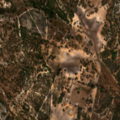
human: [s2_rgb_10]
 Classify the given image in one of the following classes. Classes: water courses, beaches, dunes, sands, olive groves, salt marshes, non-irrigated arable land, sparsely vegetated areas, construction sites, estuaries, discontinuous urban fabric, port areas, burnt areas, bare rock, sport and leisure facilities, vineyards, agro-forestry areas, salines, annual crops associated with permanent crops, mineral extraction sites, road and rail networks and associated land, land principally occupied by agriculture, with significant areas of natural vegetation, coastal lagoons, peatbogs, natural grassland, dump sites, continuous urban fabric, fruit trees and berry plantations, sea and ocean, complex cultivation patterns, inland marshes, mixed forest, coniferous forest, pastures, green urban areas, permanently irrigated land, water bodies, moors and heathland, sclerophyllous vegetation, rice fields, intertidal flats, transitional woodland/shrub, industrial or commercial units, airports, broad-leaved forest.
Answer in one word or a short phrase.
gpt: land principally occupied by agriculture, with significant areas of natural vegetation, agro-forestry areas, broad-leaved forest